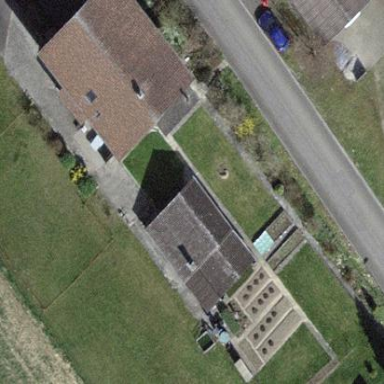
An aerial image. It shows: Building with tiled roof.